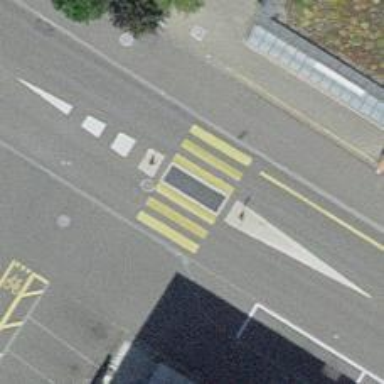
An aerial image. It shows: Secondary road with asphalt surface and sidewalks on both sides.